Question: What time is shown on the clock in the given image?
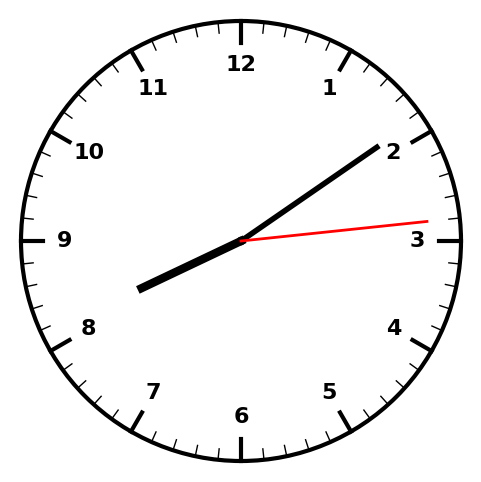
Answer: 08:09:14